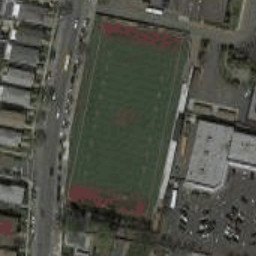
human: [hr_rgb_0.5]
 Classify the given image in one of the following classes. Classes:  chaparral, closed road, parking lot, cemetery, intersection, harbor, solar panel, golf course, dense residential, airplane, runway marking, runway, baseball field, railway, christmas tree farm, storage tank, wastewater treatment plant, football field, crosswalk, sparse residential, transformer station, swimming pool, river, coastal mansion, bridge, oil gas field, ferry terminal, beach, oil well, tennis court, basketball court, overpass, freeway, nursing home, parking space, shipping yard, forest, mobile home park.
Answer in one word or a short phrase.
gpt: football field